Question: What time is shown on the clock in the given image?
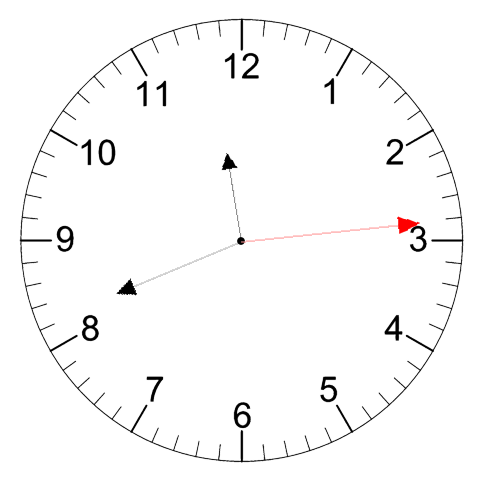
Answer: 11:41:14